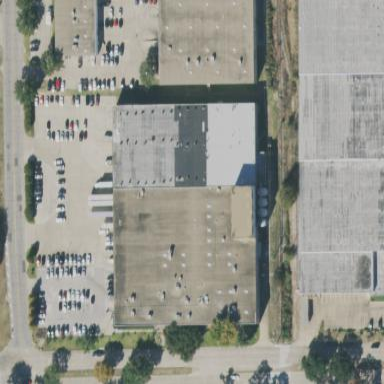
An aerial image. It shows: Warehouse.